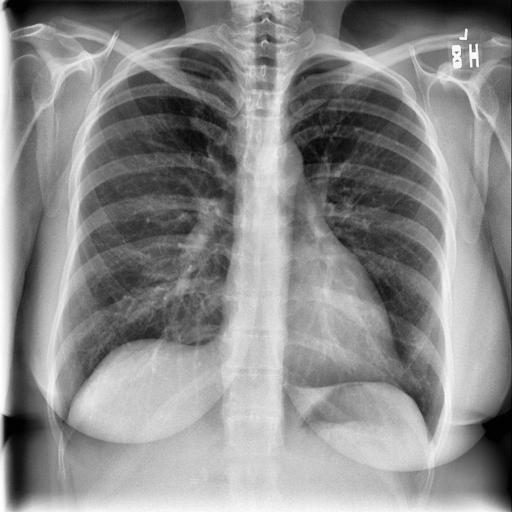
Finding: NORMAL